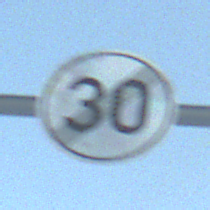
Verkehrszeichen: EndeGeschwindigkeit30
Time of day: SunriseSunset
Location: Outdoor (Nature)
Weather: Clear
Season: Winter
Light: Natural